Question: Given the following dataset:
'''
data = cbind(1:10,c('open','reopen','closed'),letters[1:3],1:10)
data = rbind(data,cbind(1:10,c('open','closed','reopen'),letters[1:3],5:10))
data = rbind(data,cbind(1:10,c('closed','open','reopen'),letters[1:3],3:10))
data = data.frame(data);
colnames(data) <- c("id","status","author","when")
'''
I'd like to get a plot similar to the following:
'''
ggplot(data, aes(when,id)) +
geom_line(aes(group = id,colour = status)) +
geom_point(aes(group = id,colour = author))
'''
But, as such I get a single legend by 'author' with the status and author values. How can I get the same result but with a legend for author and other for status? My rationale is that I want to layer two plots of the same dataset on top of each other.

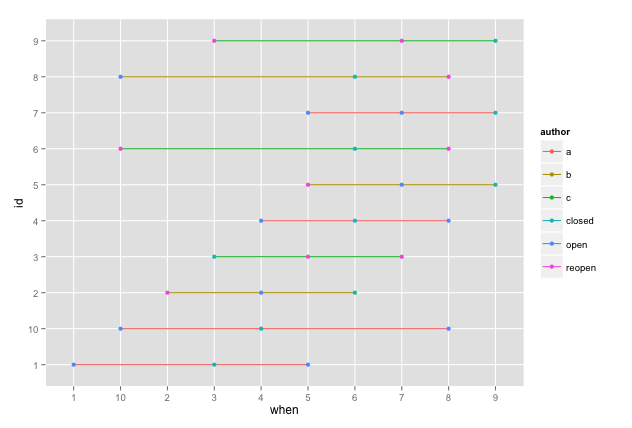
Answer: I don't think you can have different color scales / legends for one ggplot. You could hack something together (<URL>, but in this case where one of your geom's is point, you could just use 'fill' and one of the point options that are filled in.
'''
ggplot(data, aes(when,id)) +
geom_line(aes(group = id,colour = status)) +
geom_point(aes(group = id, fill = author),
shape = 21, color = NA, size = 4)
'''
Here the colors used are the same for each, but you can edit the color or fill scales individually, e.g., adding
'''
scale_fill_brewer(type = "qual") +
scale_color_brewer(type = "qual", palette = 2)
'''

I do agree with AndyClifton that using color in two ways will be hard to distinguish. You could also experiment with line types, point shapes, or even plotting with 'geom_text' using a word, a letter, or a number as a label instead of points. You say you have more than 6 values for author, but it will be very difficult to distinguish more than 6 colors for author, when color is also being used for status.